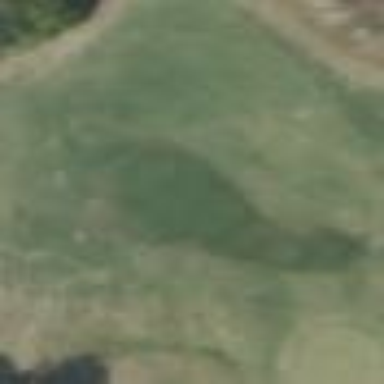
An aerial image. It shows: Golf fairway surrounded by grass.